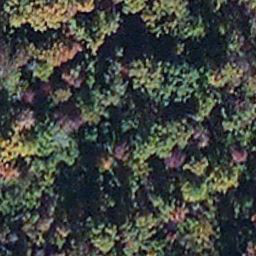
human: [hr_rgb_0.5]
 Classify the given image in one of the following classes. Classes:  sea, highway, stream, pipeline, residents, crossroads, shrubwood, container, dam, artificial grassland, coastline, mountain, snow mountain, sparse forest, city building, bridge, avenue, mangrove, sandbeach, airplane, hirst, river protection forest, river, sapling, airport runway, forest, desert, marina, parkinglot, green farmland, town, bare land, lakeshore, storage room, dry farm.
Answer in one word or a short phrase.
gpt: mangrove